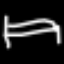
Label: bed